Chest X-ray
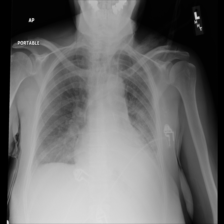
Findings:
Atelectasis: negative
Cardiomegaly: negative
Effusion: negative
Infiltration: negative
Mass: negative
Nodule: negative
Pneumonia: negative
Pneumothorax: negative
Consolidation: negative
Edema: negative
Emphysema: negative
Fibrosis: negative
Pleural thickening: negative
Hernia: negative